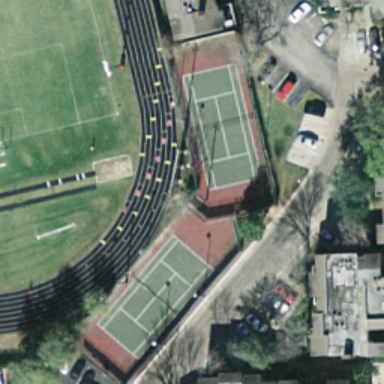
The two tennis courts are next to the stadium beside the highway .